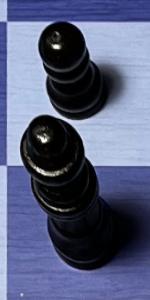
Label: Queen_Black